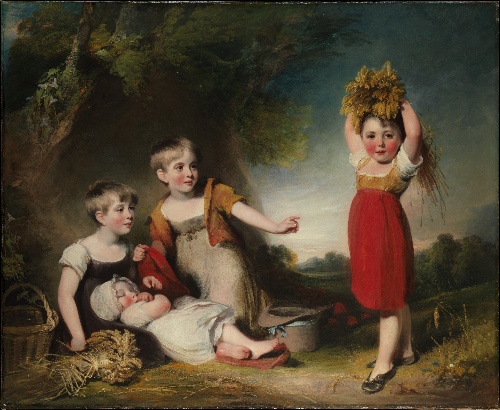
Title: The Grandchildren of Sir William Heathcote, 3rd Baronet
Artist: William Owen
Artist bio: British, Ludlow 1769–1825 London
Object type: Painting
Classification: Paintings
Medium: Oil on canvas
Dimensions: 55 1/4 x 67 1/2 in. (140.3 x 171.5 cm)
Department: European Paintings
Credit line: Gift of Heathcote Art Foundation, 1986
Accession year: 1986
Repository: Metropolitan Museum of Art, New York, NY
Tags: Girls|Boys|Portraits